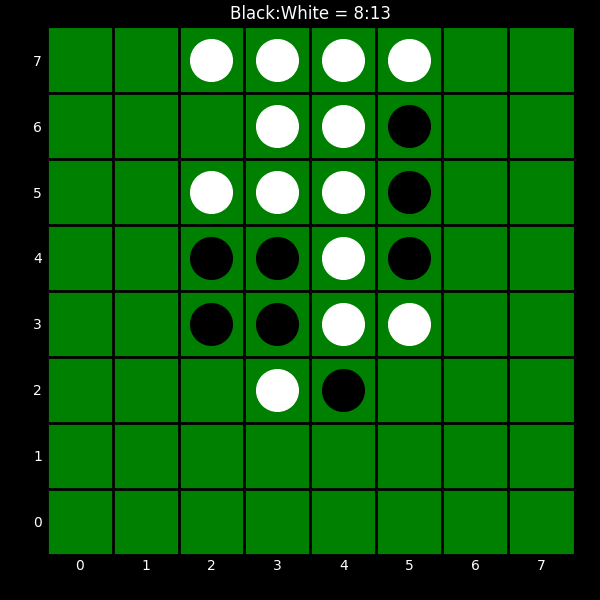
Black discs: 8
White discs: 13